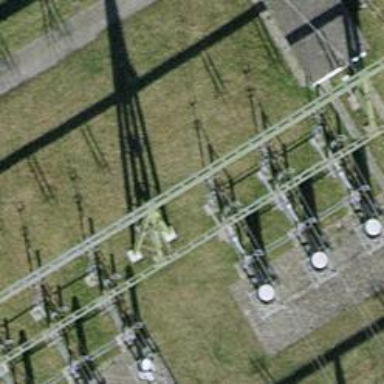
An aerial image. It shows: Insulator used in power equipment.